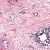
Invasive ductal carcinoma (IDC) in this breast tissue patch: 1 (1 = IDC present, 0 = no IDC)